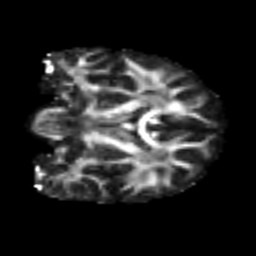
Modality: FA
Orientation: coronal
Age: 22
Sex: female
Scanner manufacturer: siemens
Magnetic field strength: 3 T
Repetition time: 2.3 s
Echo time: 0.085 s